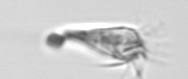
Label: Paratontonia_gracillima